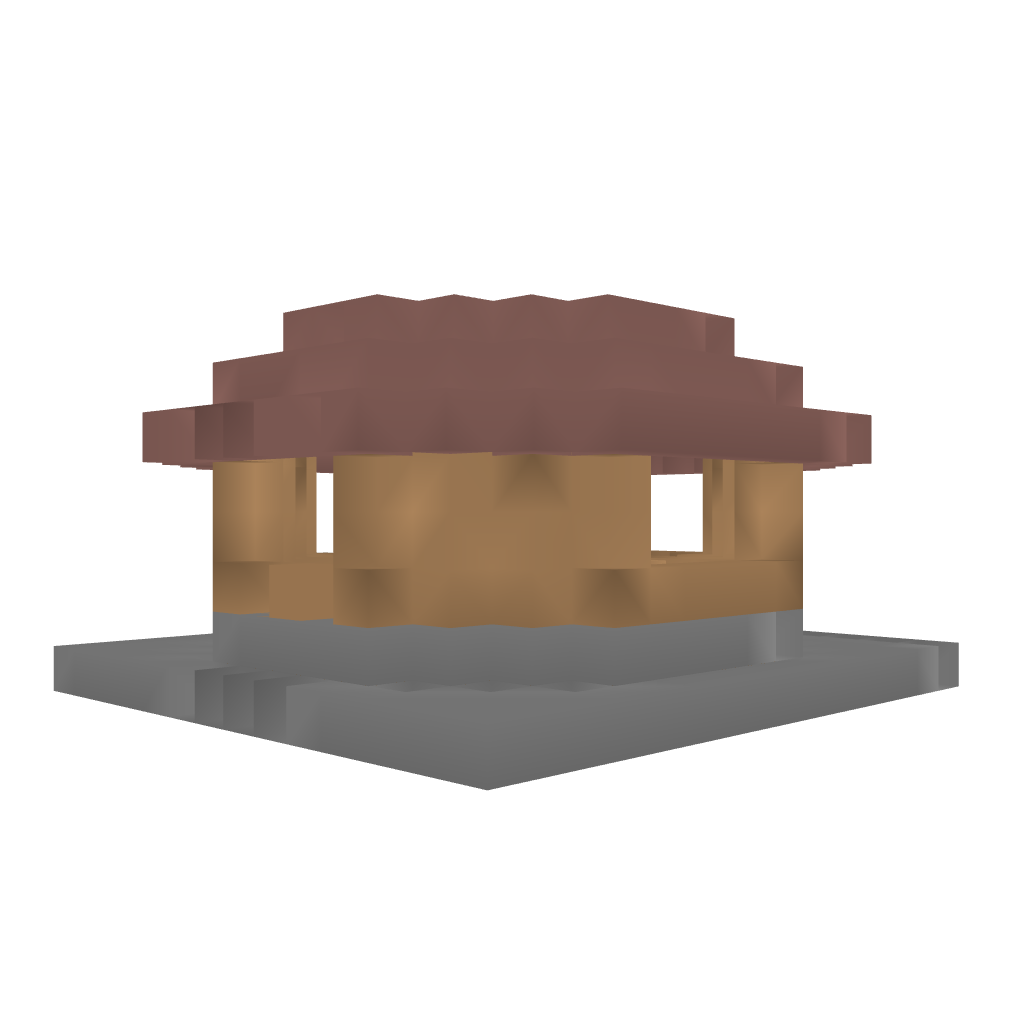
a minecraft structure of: Carnival Game #4 (Ring Toss) bad low quality